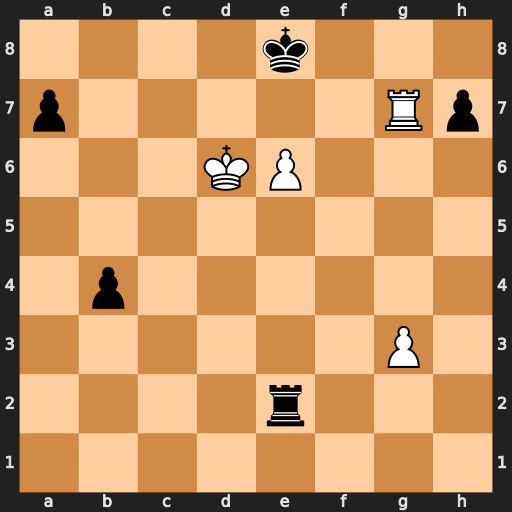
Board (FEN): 4k3/p5Rp/3KP3/8/1p6/6P1/4r3/8
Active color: w
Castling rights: -
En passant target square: -
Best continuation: Rg8#